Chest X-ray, PA view. Patient: 56 years old, sex M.
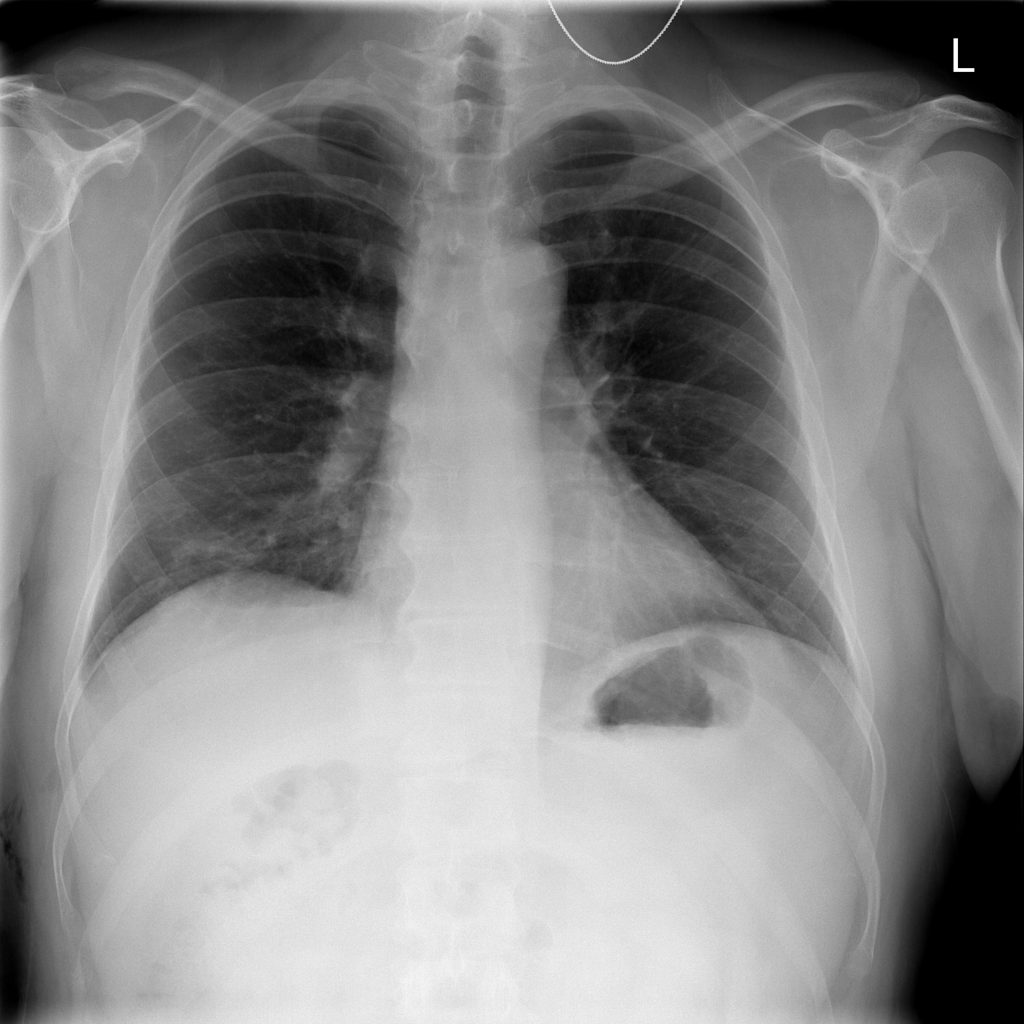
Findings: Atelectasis